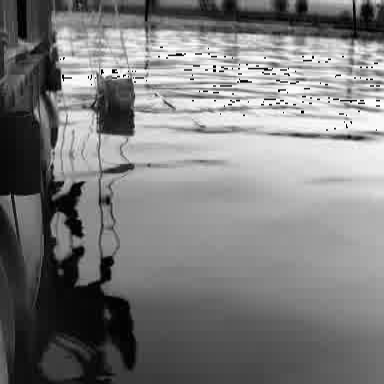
There is a fishing_boat in the infrared image.